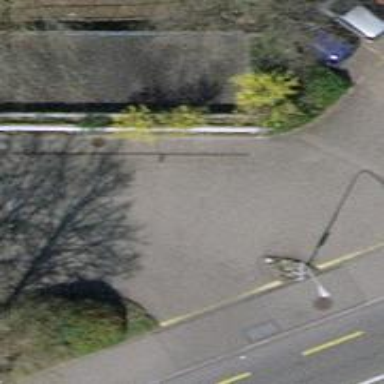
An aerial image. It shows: Parking aisle designated as service road.